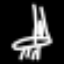
Label: chair